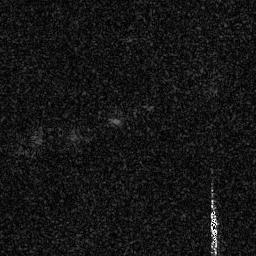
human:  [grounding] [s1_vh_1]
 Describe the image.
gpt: In the satellite image, there is  <ref>1 medium ship </ref> <box>[[80, 80, 85, 99, 0]]</box> located at bottom right.